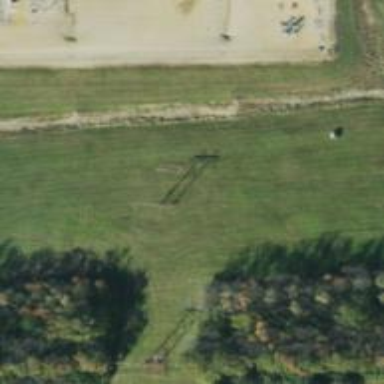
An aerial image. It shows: H-frame designed tower for power lines.